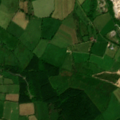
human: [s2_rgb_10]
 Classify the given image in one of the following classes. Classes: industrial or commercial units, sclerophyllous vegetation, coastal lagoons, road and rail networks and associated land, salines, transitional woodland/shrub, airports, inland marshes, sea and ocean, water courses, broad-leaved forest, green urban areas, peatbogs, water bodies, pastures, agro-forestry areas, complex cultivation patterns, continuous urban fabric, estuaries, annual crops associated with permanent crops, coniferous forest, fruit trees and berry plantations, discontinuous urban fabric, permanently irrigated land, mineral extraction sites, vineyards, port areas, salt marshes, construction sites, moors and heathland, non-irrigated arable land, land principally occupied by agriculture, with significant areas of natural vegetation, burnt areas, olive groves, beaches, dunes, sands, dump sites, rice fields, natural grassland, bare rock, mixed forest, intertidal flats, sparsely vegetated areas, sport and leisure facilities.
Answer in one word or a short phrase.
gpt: pastures, land principally occupied by agriculture, with significant areas of natural vegetation, coniferous forest